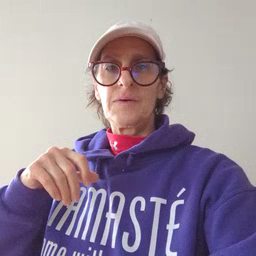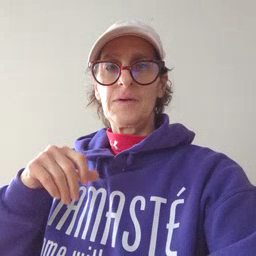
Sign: radio